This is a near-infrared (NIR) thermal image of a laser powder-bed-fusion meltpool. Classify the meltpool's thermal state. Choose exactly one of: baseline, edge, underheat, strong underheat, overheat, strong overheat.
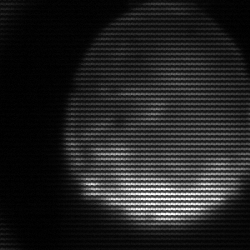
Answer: edge